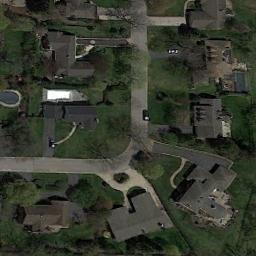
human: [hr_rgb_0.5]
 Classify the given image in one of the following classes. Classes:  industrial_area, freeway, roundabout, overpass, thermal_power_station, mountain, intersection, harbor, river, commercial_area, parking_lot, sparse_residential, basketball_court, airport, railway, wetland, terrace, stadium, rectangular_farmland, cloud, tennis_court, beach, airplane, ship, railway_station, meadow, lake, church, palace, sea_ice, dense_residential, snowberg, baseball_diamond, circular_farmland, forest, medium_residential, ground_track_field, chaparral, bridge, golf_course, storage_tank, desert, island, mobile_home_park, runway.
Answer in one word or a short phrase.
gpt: medium_residential